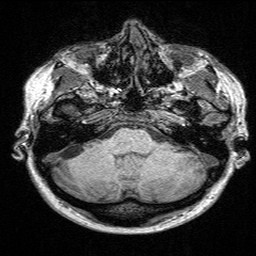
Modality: T1w
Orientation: coronal
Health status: ill
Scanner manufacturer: siemens
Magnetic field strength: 3 T
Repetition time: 2.3 s
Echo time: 0.00298 s